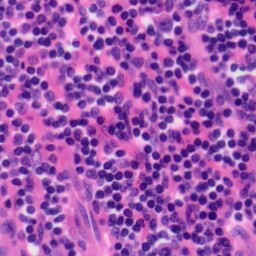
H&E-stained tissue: Tonsil